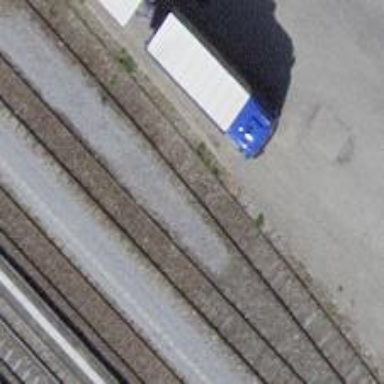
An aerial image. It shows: Railway siding for service.